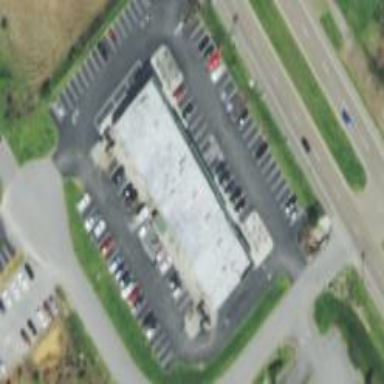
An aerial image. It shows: Retail building.